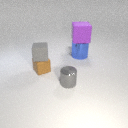
small brown rubber cube behind small gray metal cylinder